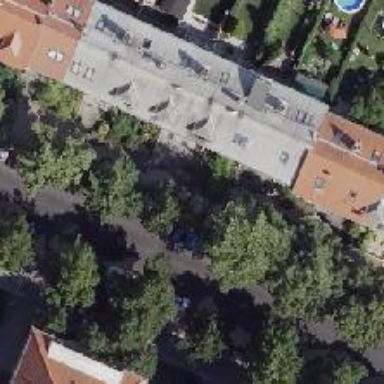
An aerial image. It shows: Terrace building with hipped roof.